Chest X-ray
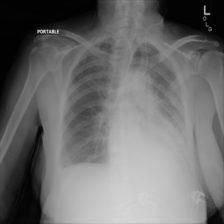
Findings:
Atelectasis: negative
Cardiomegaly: negative
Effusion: negative
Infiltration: negative
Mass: negative
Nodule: negative
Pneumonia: negative
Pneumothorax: negative
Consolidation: positive
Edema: positive
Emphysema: negative
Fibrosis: negative
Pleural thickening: negative
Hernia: negative